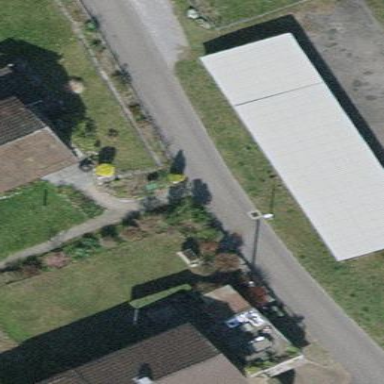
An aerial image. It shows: Carport building.